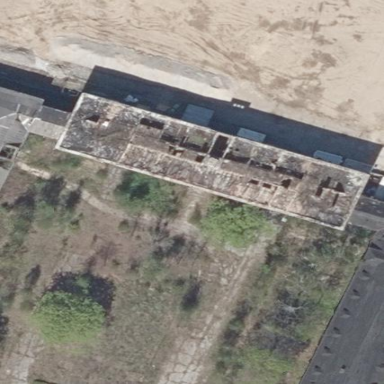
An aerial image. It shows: Building with hipped roof made of tar paper.